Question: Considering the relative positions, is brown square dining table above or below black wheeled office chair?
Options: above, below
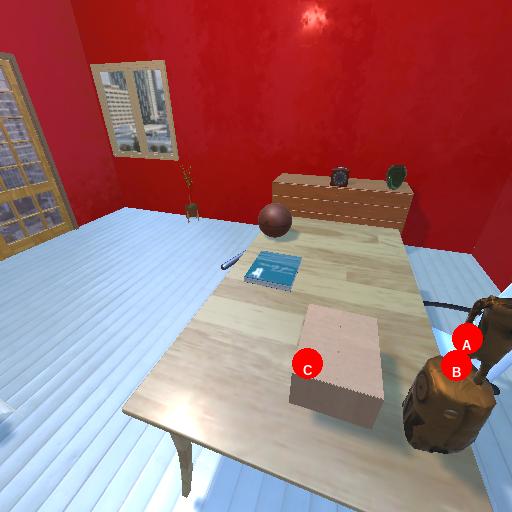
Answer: above